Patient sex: F
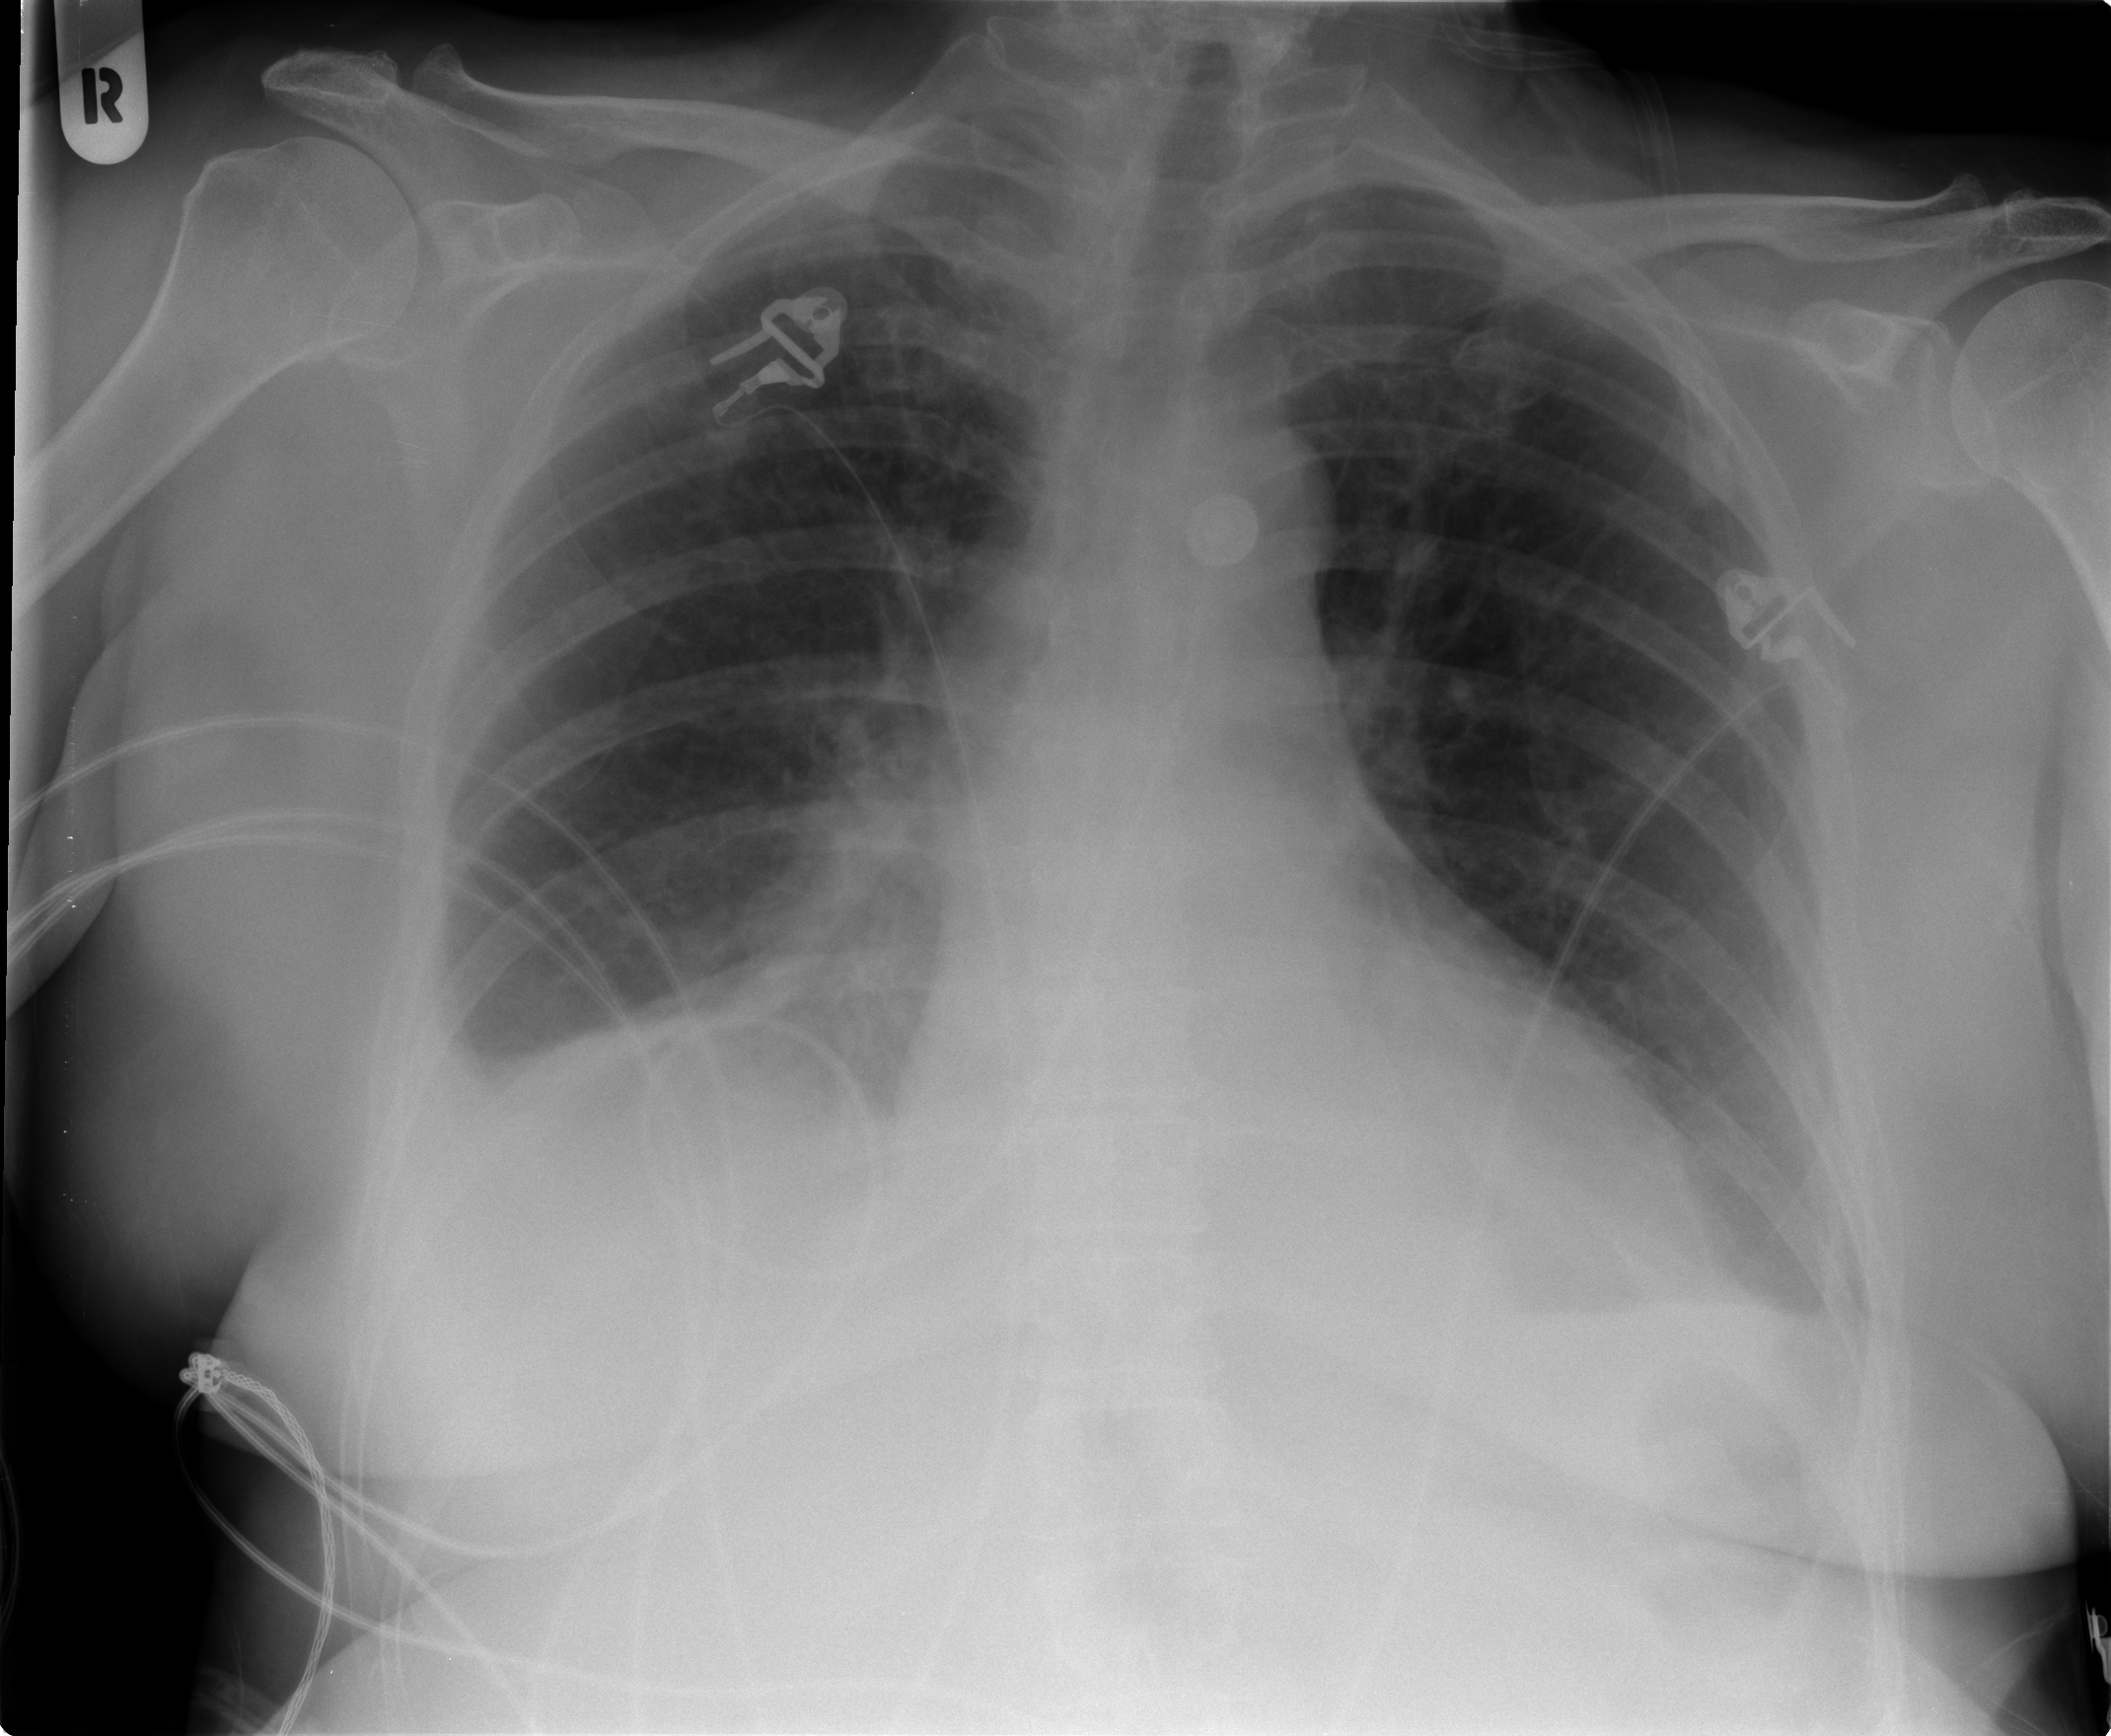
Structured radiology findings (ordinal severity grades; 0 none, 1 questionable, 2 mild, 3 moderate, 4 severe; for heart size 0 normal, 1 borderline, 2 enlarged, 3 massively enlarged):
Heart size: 2
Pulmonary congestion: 1
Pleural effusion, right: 3
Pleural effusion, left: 0
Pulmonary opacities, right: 0
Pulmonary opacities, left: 0
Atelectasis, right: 2
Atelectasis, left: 0